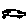
Label: car